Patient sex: M
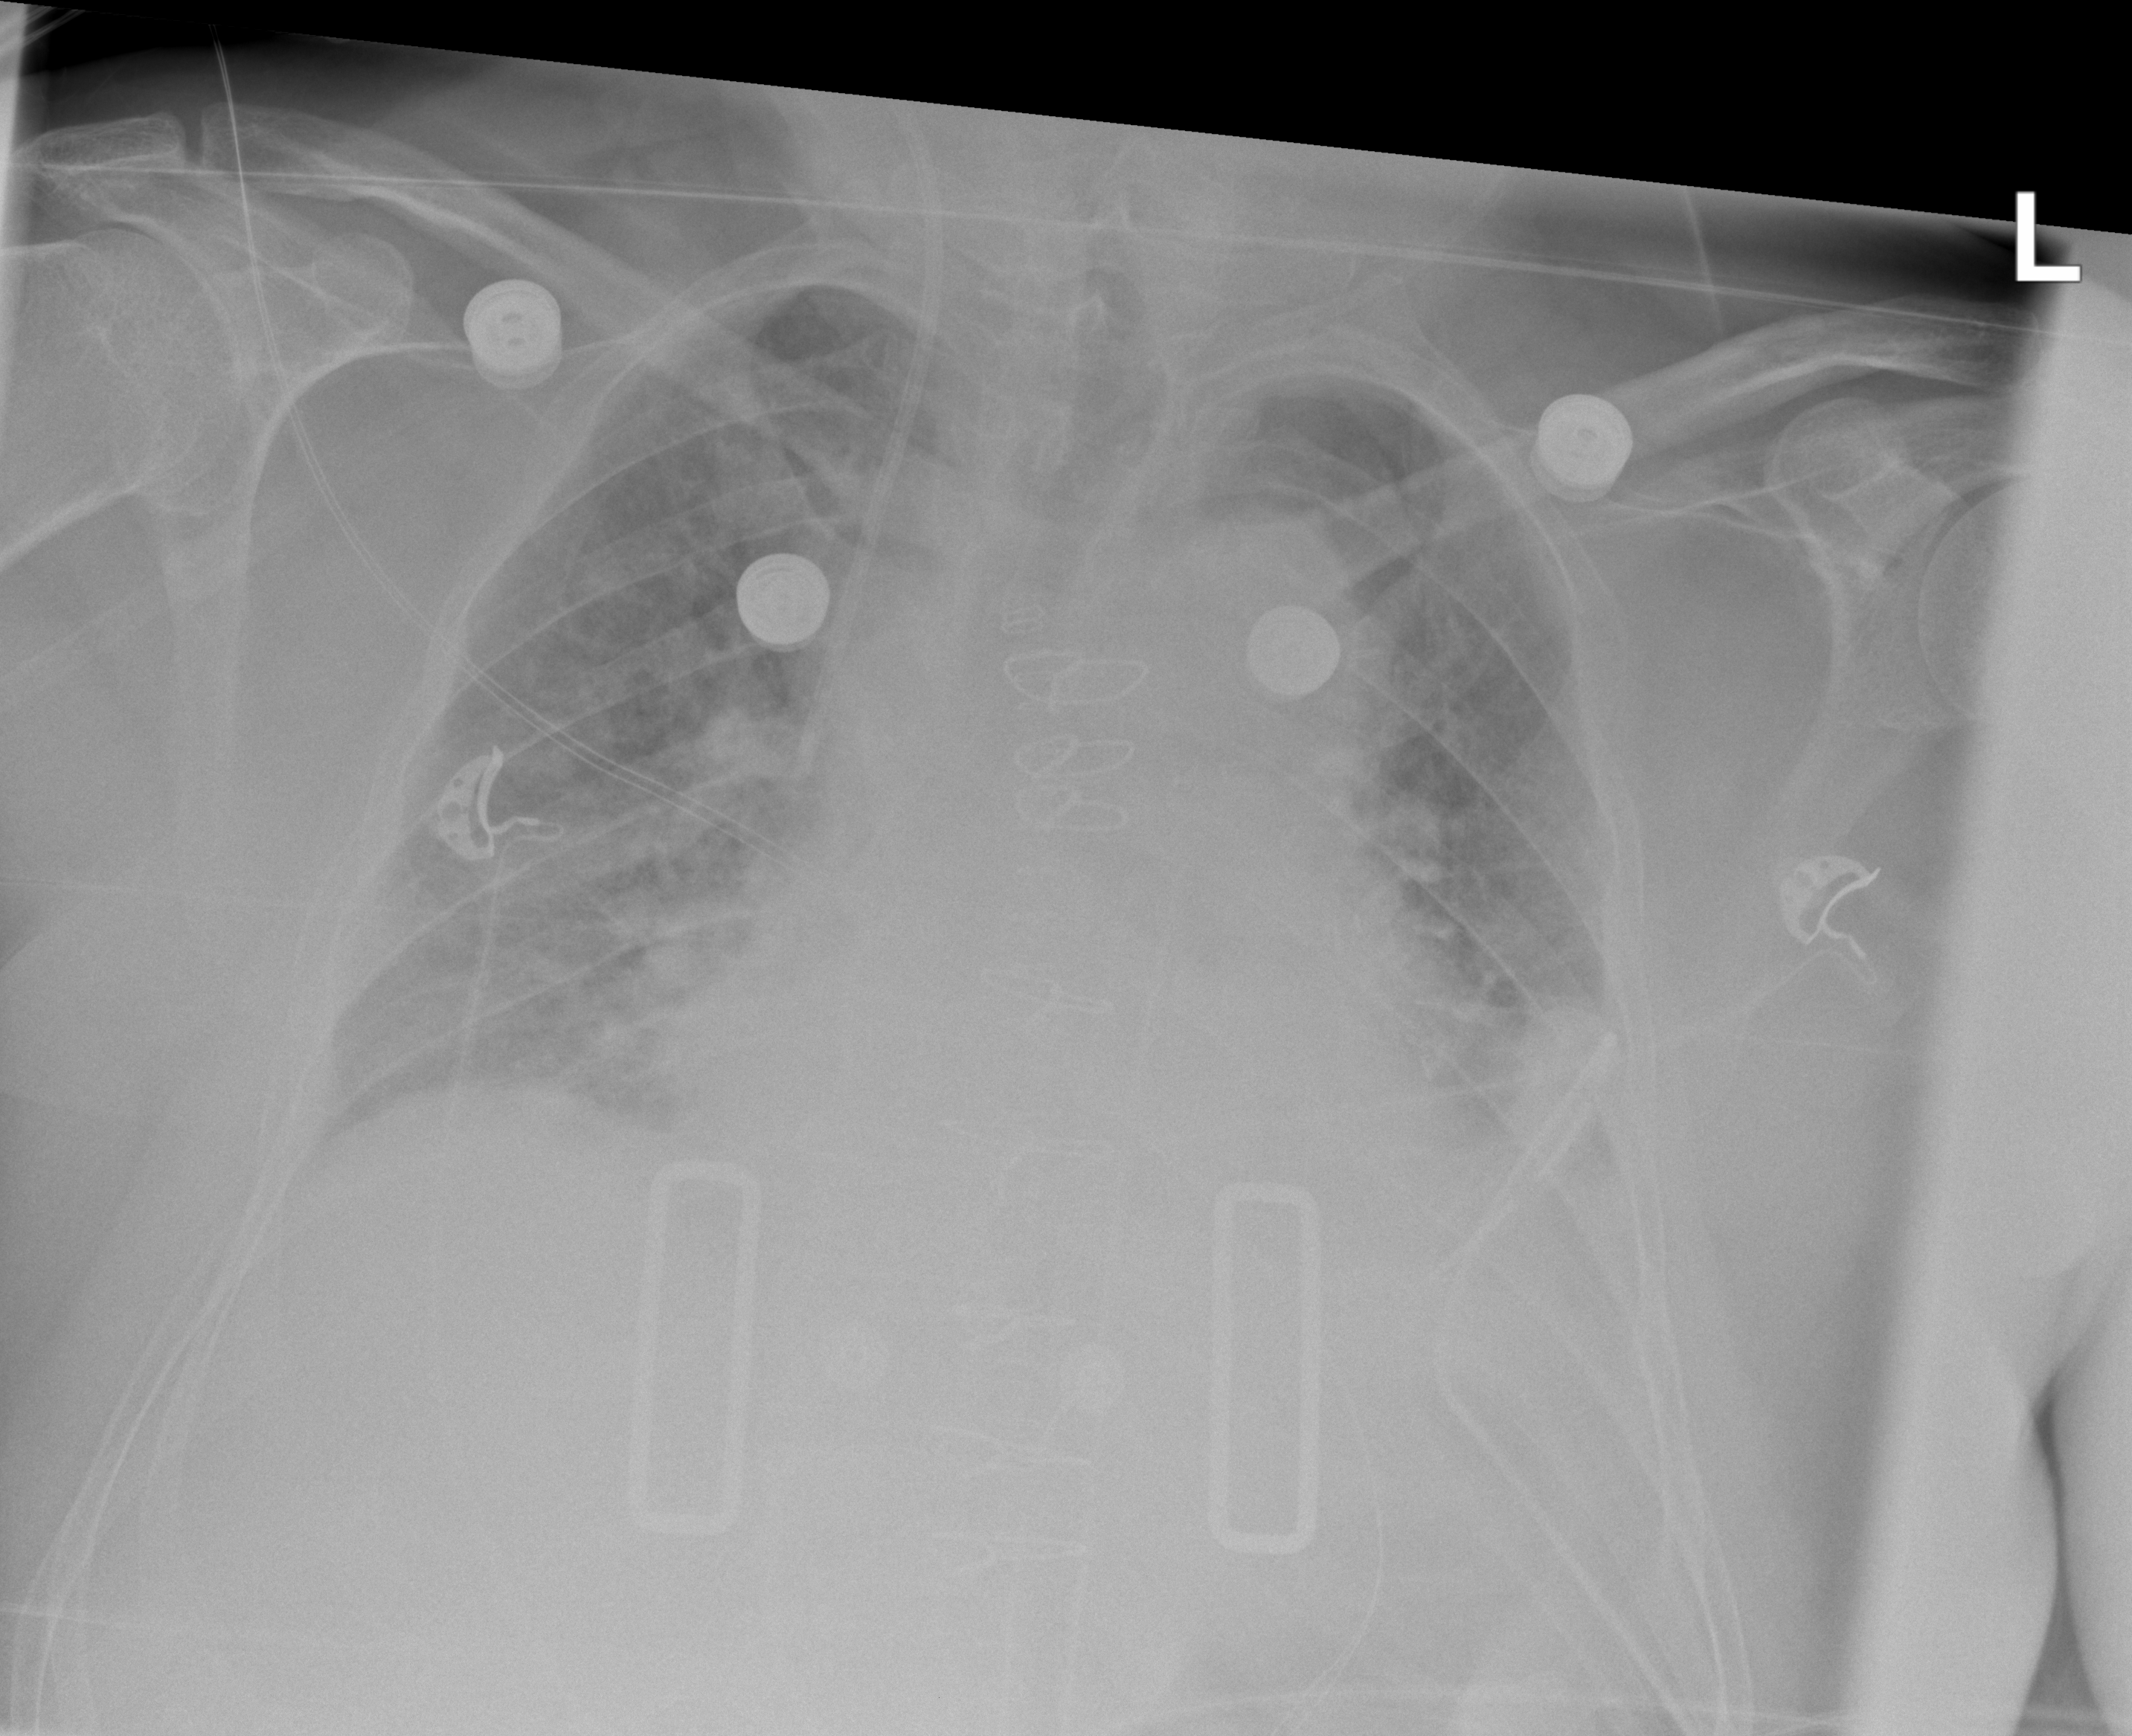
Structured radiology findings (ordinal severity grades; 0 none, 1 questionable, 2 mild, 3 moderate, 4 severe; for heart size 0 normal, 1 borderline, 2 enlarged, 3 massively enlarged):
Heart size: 2
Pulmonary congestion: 2
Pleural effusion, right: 1
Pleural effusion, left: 2
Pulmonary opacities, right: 2
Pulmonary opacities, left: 2
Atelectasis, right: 2
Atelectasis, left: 2